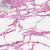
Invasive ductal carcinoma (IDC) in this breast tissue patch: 0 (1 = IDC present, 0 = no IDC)